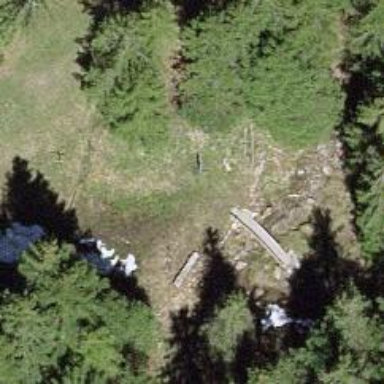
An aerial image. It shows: Bench.